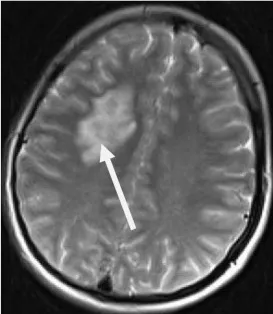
T2-sequence. Illustrating involvement of right deep white matter.
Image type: radiology (mri)